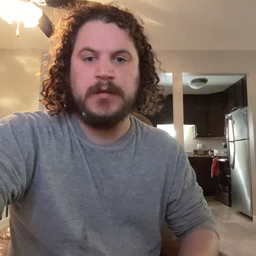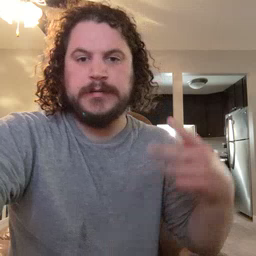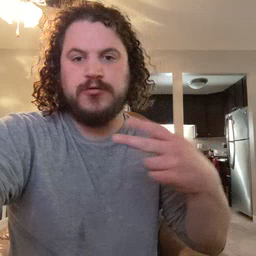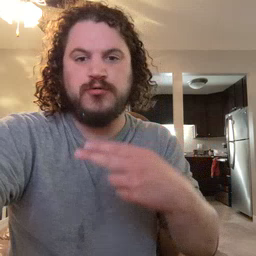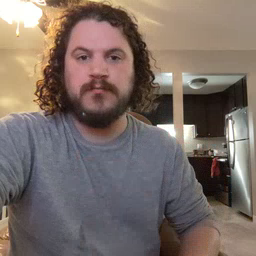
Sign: scissors